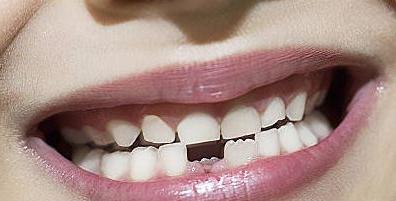
Condition: hypodontia